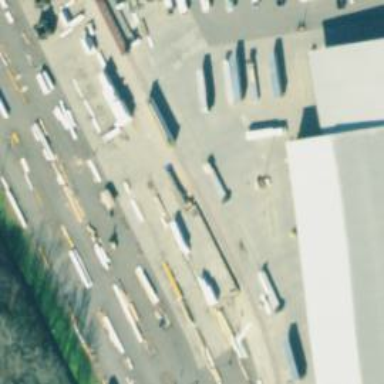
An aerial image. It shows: Loading ramp for railways.